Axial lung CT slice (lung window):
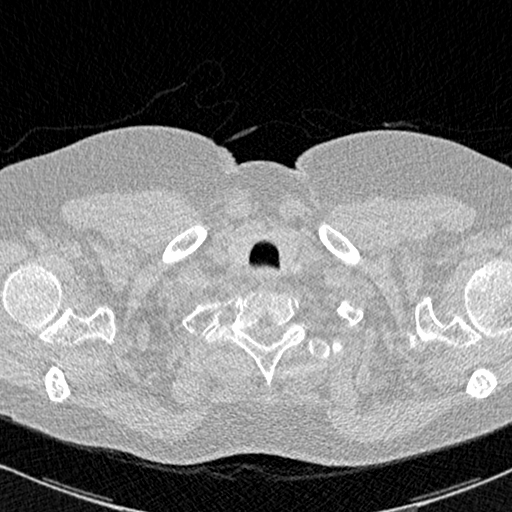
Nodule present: no